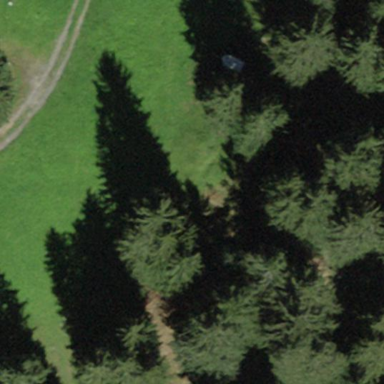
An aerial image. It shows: Forest area.